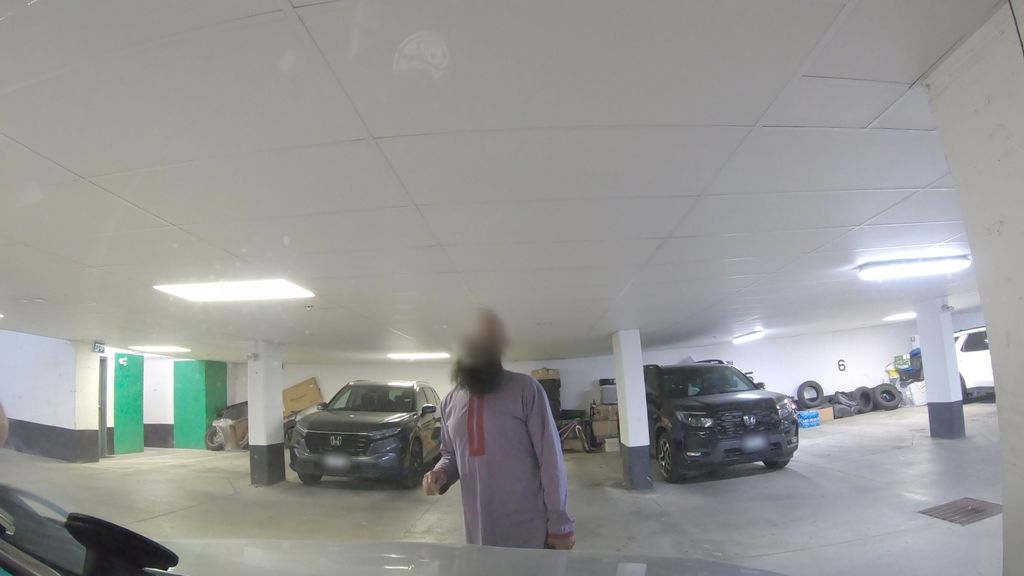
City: toronto